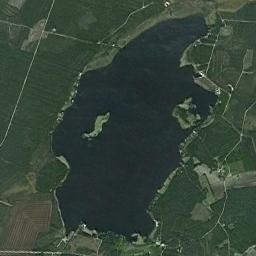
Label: lake